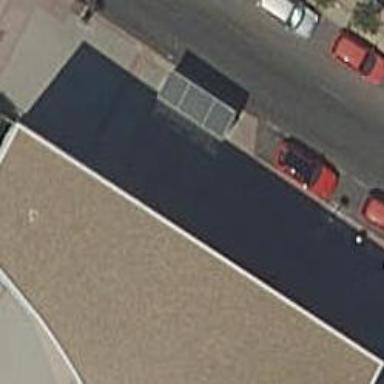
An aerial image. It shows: Bus stop with platform for public transport.